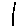
Label: line